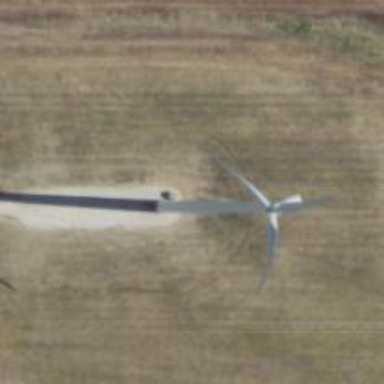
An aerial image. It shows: Wind generator powered by wind. The generator type is horizontal axis and it uses wind turbines.